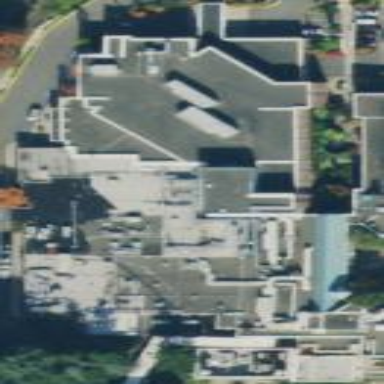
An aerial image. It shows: Section of hospital building.